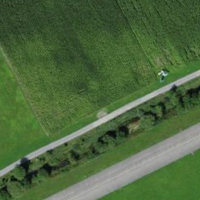
EUNIS habitat code: 57
Species observed at this site:
Epilobium hirsutum